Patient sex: M
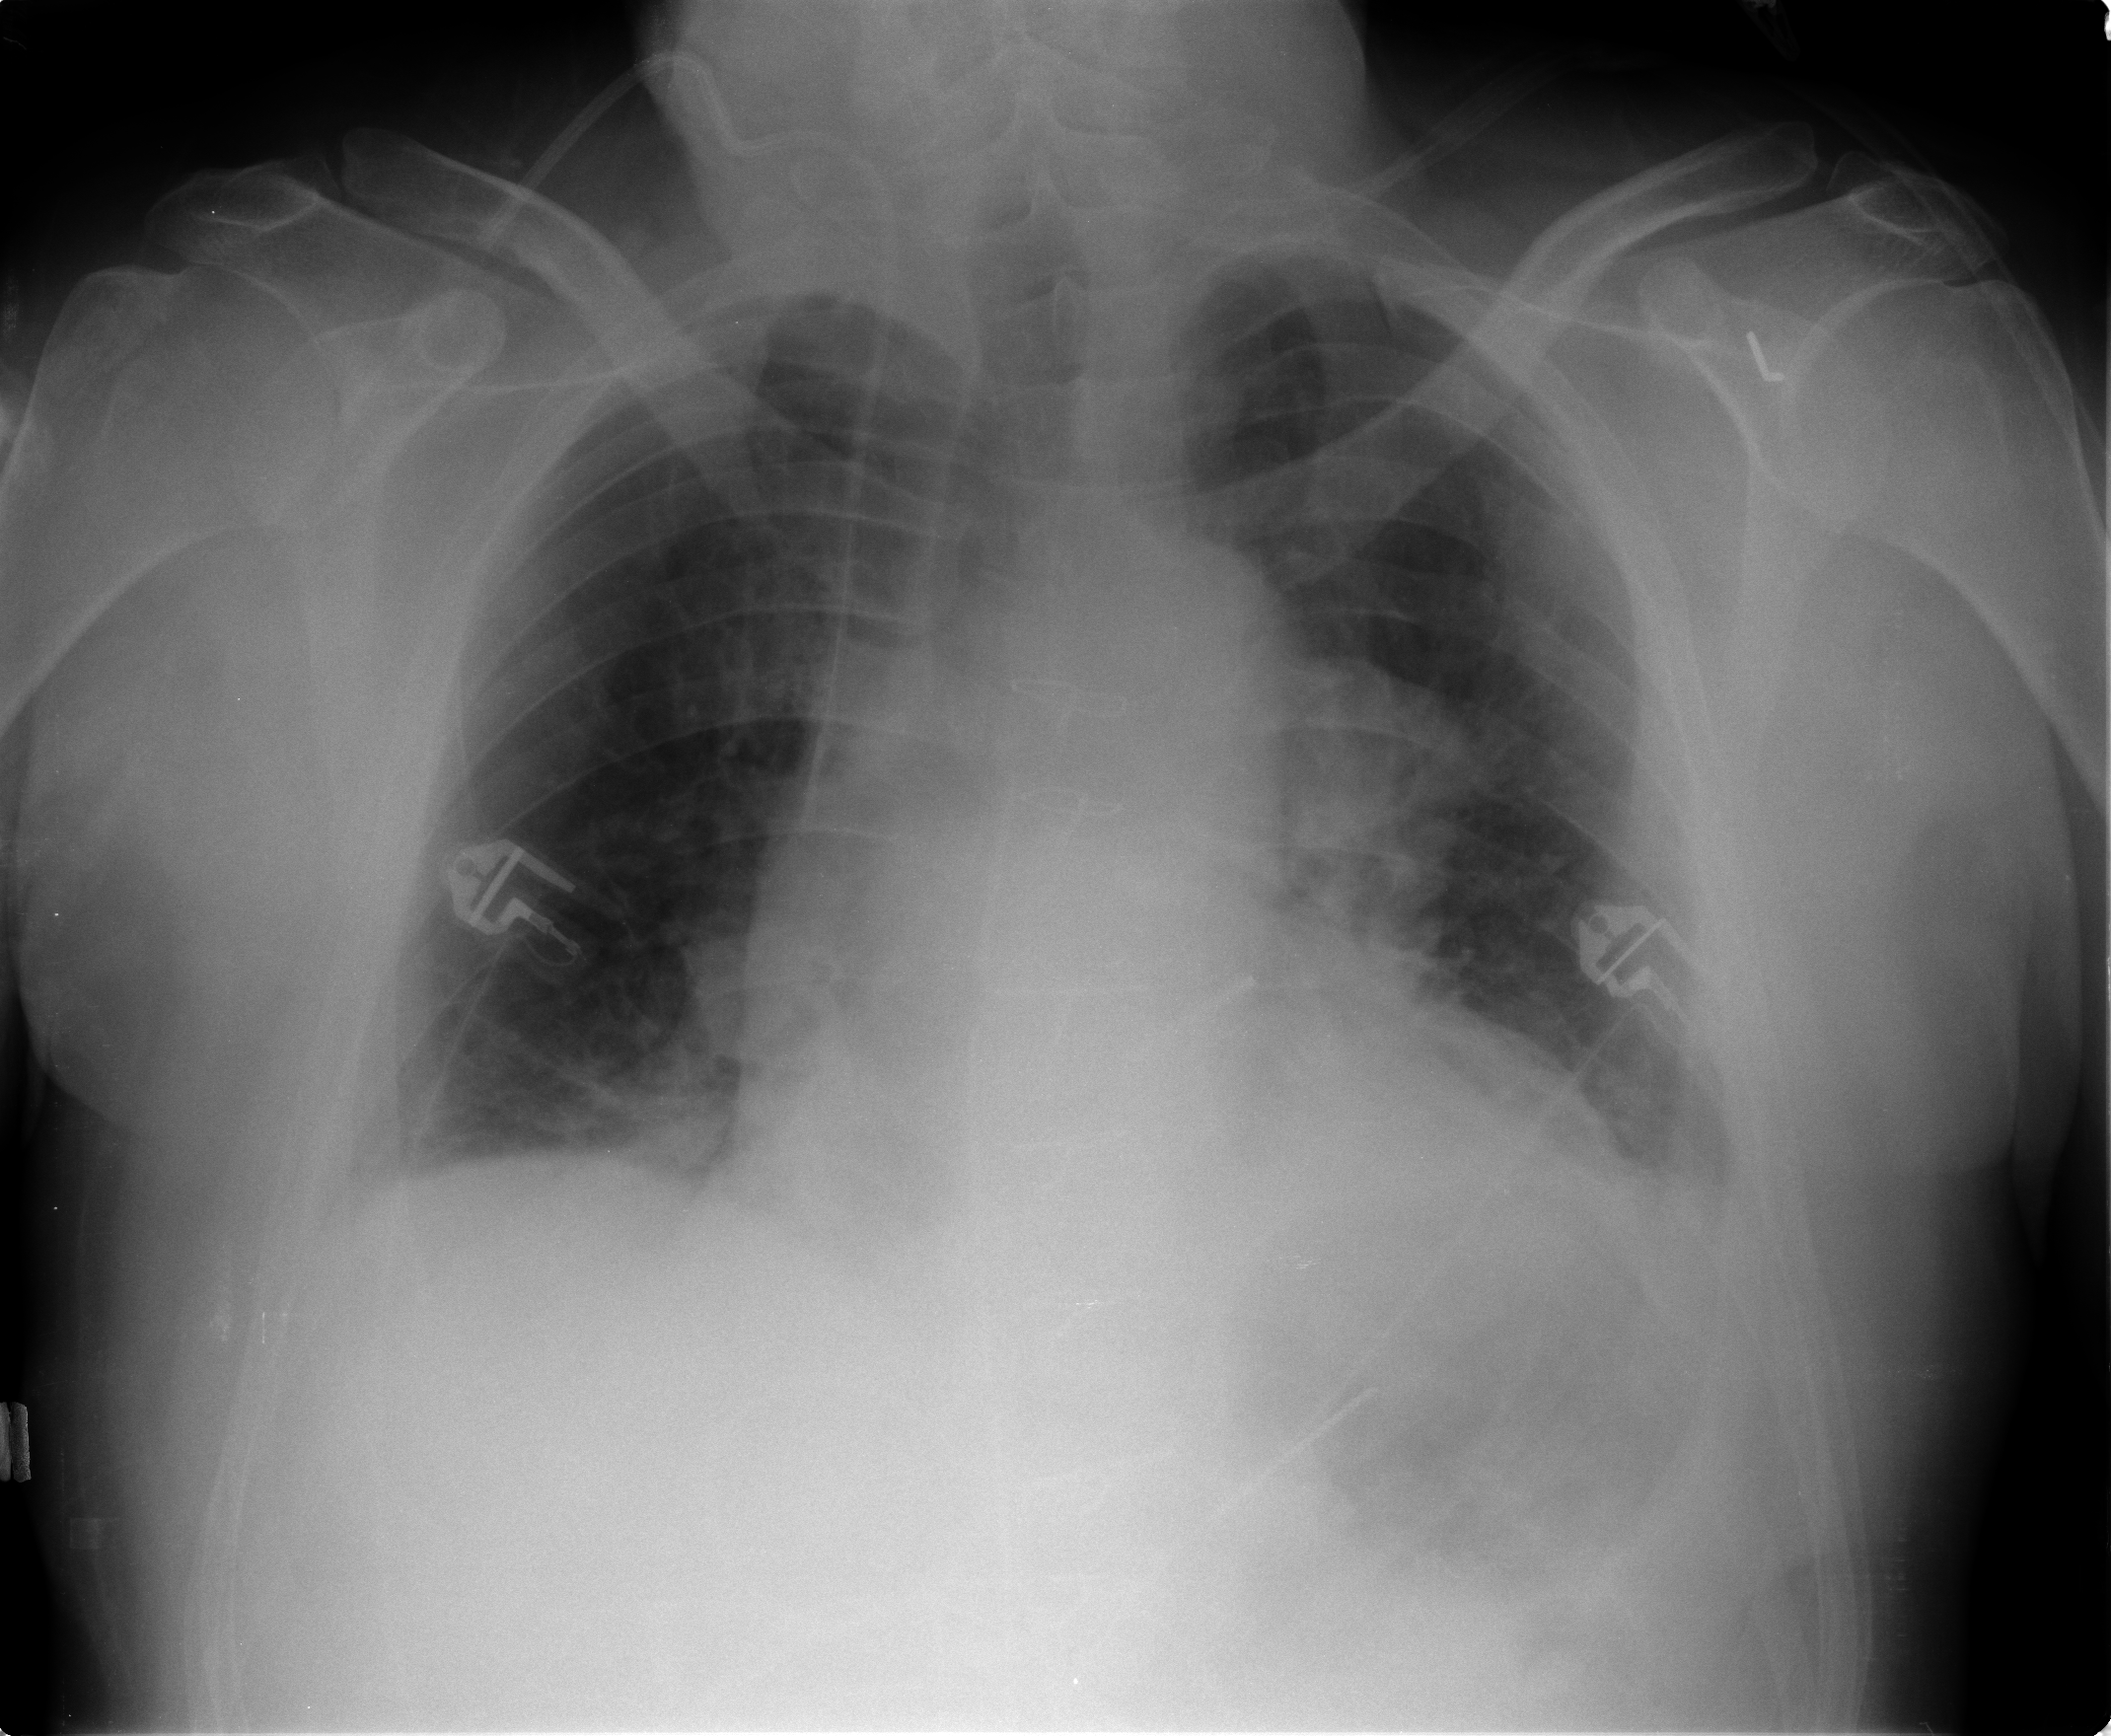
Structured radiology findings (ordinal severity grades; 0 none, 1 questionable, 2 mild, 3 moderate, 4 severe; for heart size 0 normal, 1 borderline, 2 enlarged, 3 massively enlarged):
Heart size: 2
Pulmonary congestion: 2
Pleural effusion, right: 2
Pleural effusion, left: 2
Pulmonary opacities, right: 0
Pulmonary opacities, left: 0
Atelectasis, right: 0
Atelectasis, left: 0